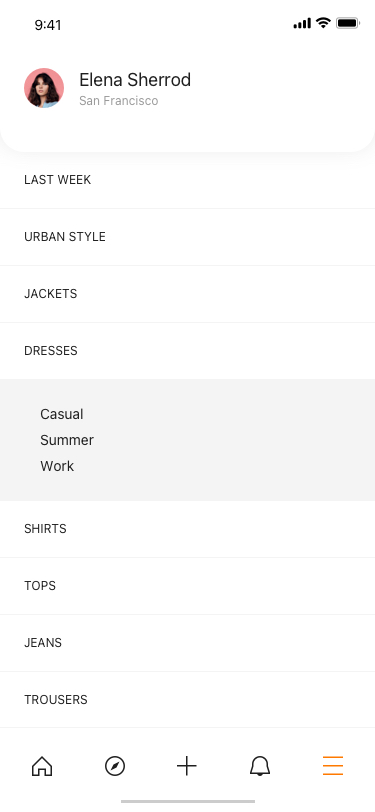
Text in this UI design:
last week
shirts
jackets
jeans
urban style
tops
dresses
trousers
shoes
Casual
Summer
Work
Elena Sherrod
San Francisco